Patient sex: M
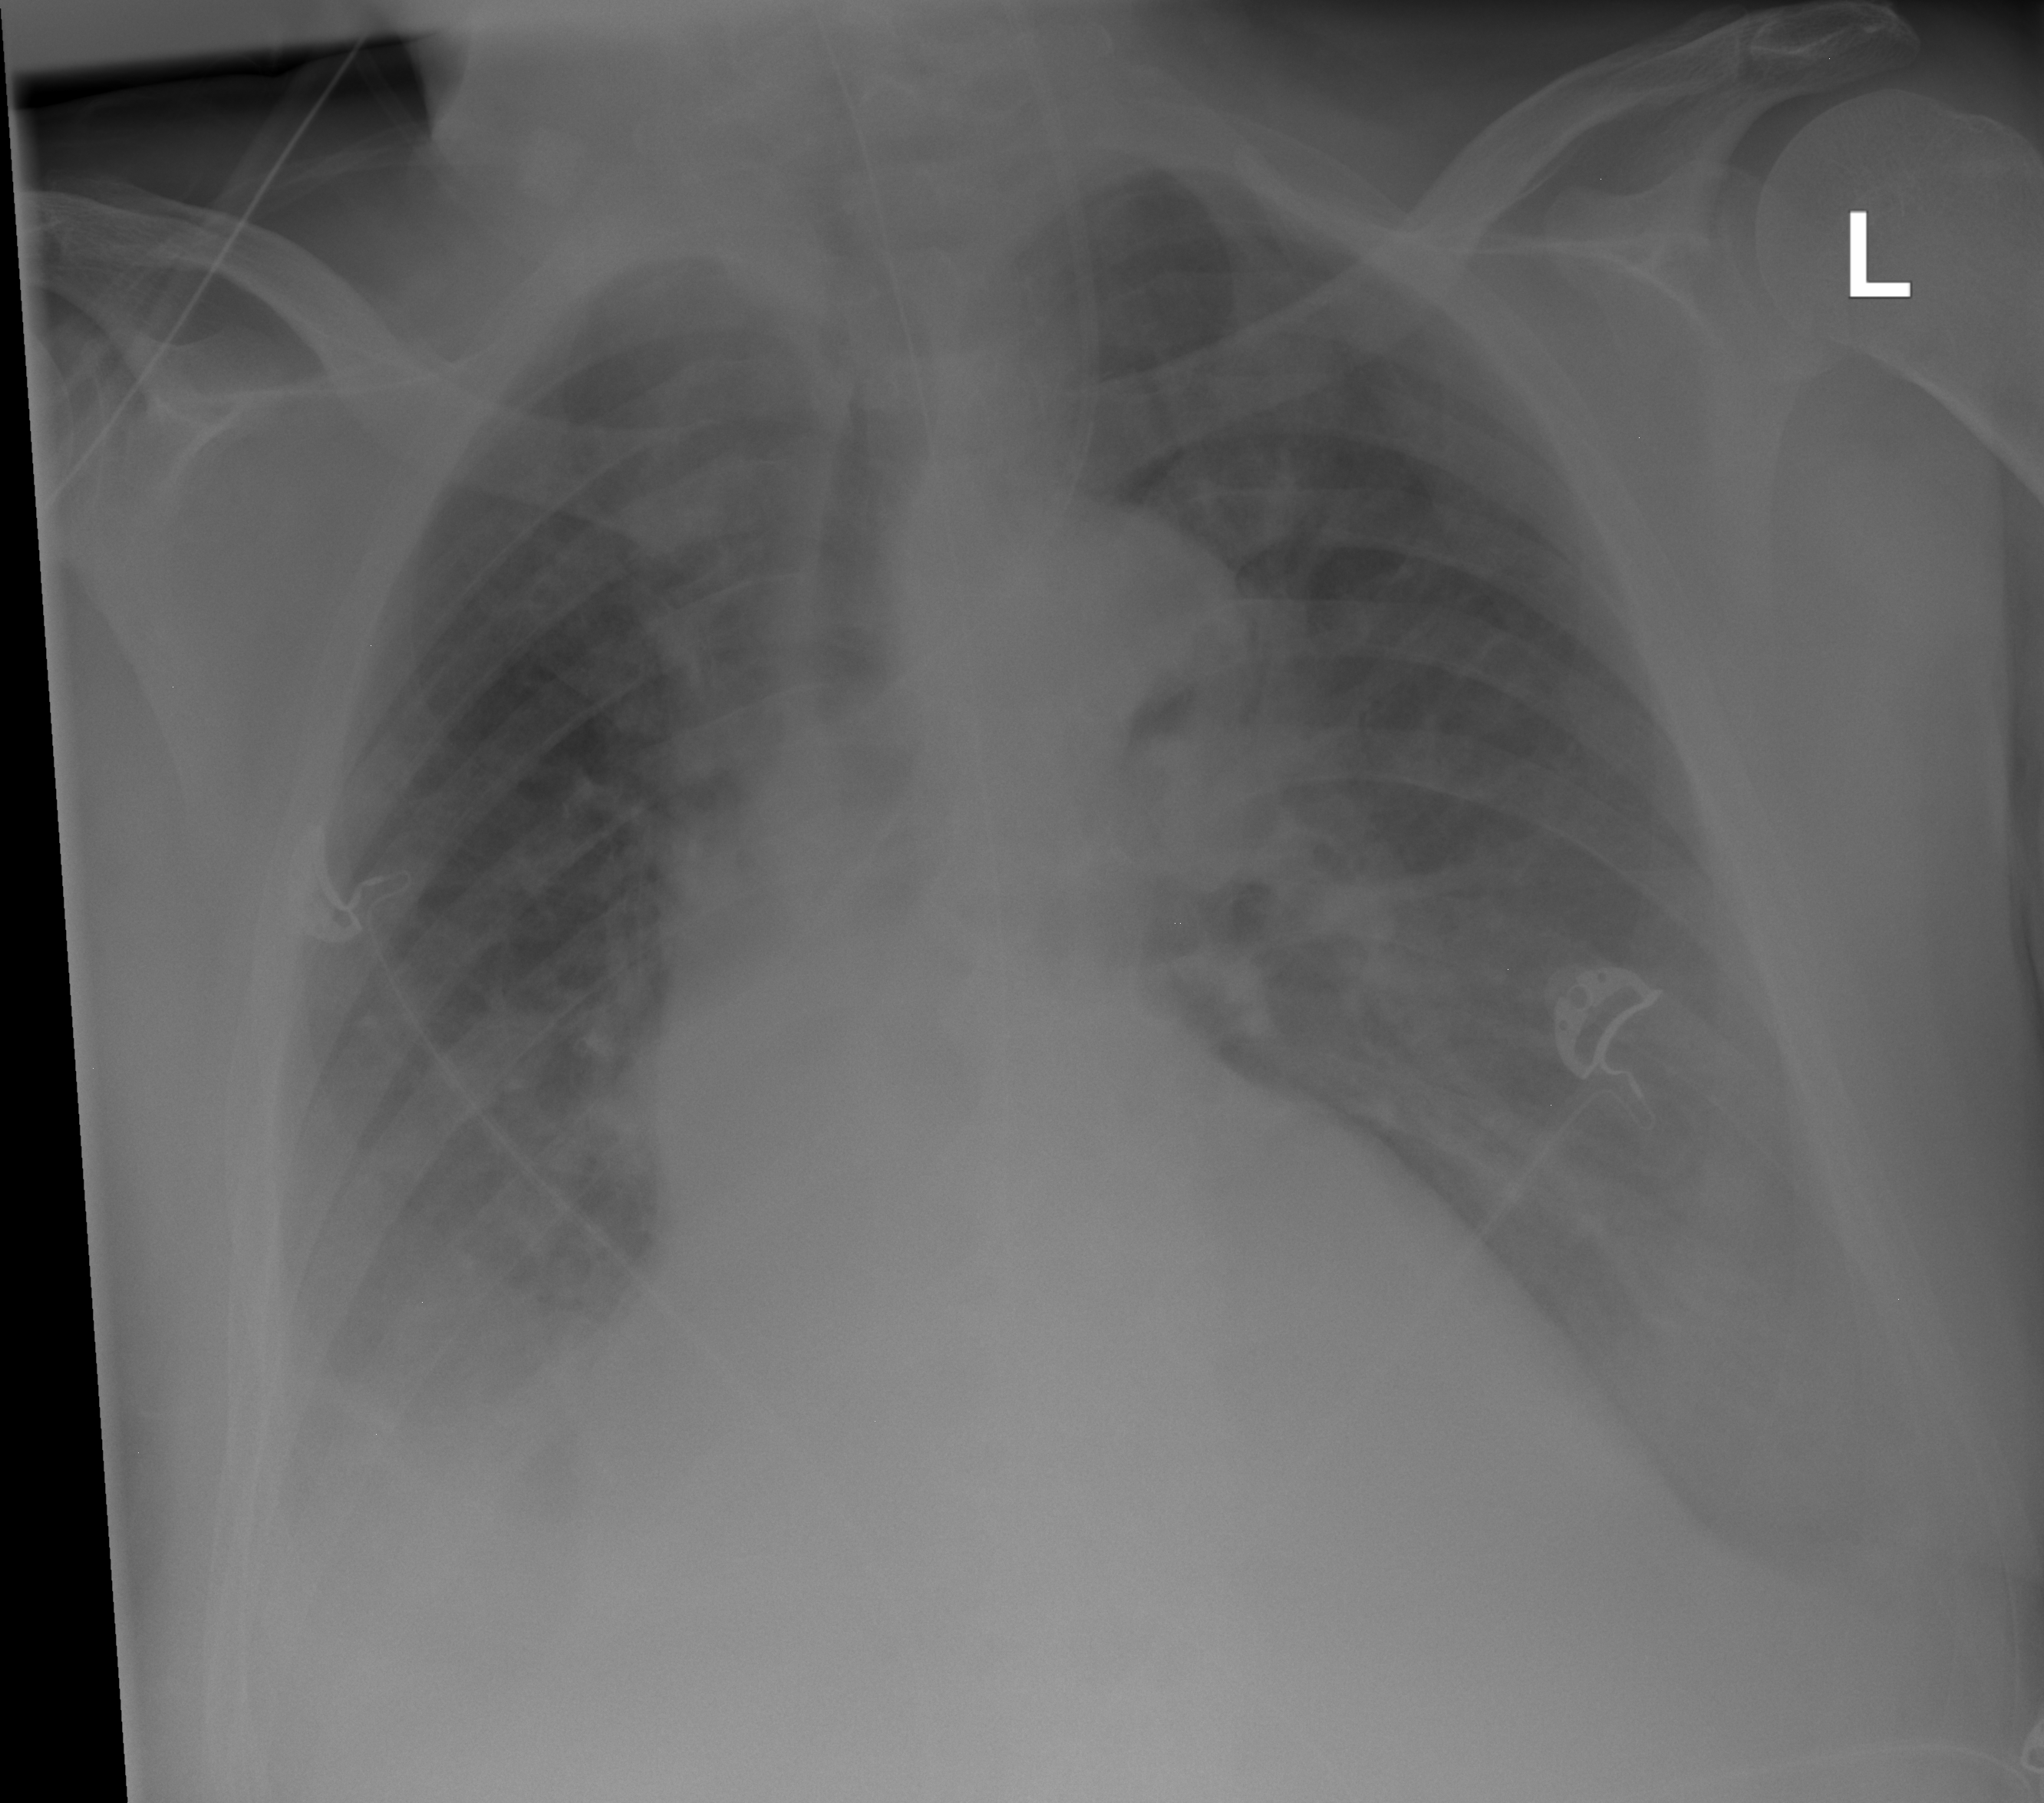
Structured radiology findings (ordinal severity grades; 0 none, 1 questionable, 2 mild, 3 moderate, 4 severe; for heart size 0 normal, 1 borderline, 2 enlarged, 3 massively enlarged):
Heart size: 2
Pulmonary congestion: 2
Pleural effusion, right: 3
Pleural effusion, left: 2
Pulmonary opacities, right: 2
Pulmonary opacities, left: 2
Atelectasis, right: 2
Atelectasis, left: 2